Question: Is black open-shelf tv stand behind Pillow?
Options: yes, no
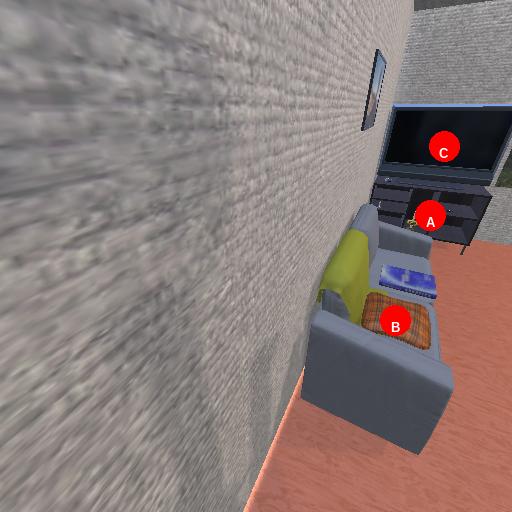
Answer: yes